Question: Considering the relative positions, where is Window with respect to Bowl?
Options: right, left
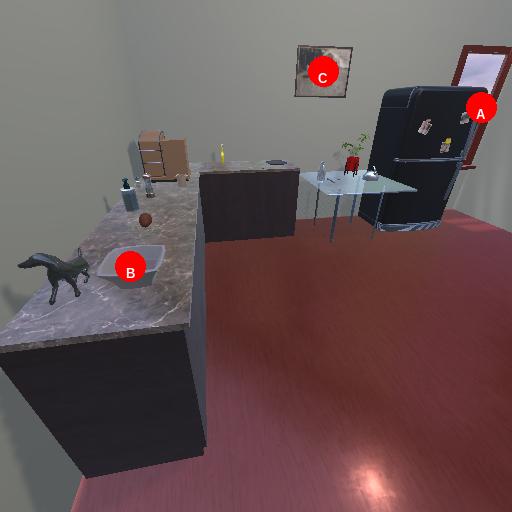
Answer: right